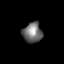
Tissue: skin
Cell type: Epithelial cells
Senescence score: 0.2864
Nuclear area (px): 384
Mean DAPI intensity: 111.69